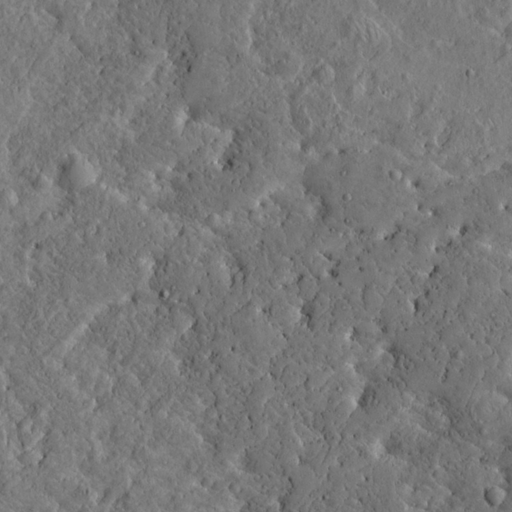
Objects detected: cone